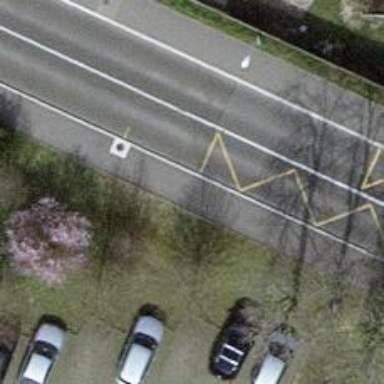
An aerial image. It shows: Asphalt sidewalk along cycleway.